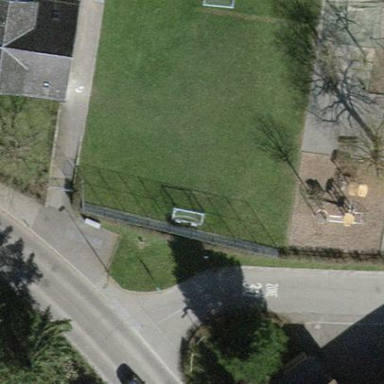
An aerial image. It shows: School.